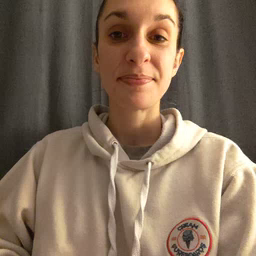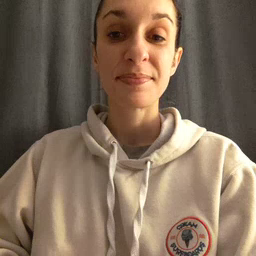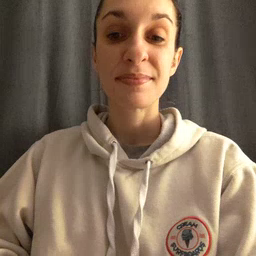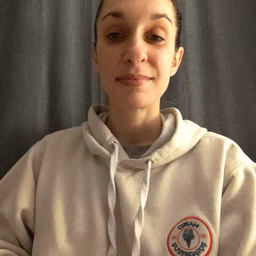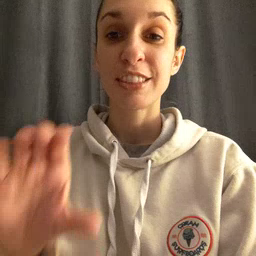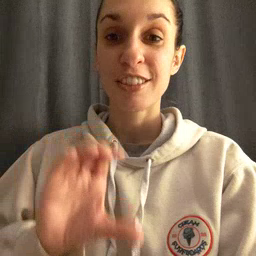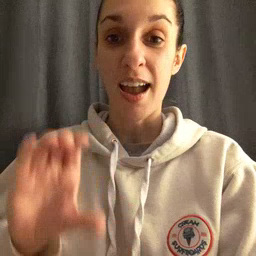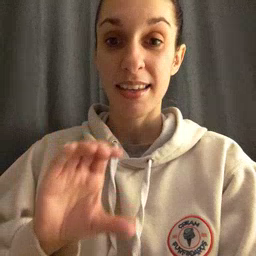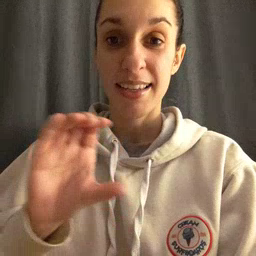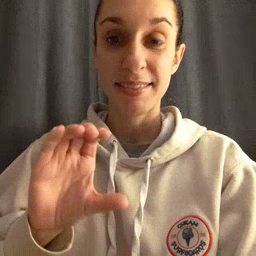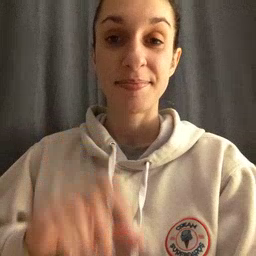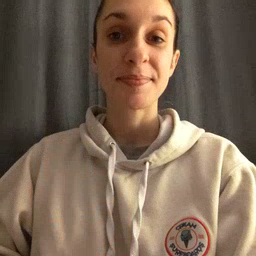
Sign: chocolate